Question: I have 2 django models - main (product) and linked details (PhysicalProperty are many-to-many link through additional model ProductMetricals).
In main model Product I wrote the post_save reciever, where I check and clean the data in details.
If I try
'''
Product.save()
'''
from IDLE, it works fine.
But if I change and save main Product in Admin form, I've got the exception
'''
Select a valid choice. That choice is not one of the available choices
'''

I've try to debug it, but steel have no idea - why Admin raise exception?
Here is a code
models.py
'''
from django.db import models
# Create your models here.
class PhysicalProperty(models.Model):
shortname = models.CharField(max_length=255)
def __str__(self):
return self.shortname
class Product(models.Model):
shortname = models.CharField(max_length=255)
product_metricals = models.ManyToManyField( PhysicalProperty, through = 'ProductMetricals' )
def __str__(self):
return self.shortname
from django.db.models.signals import post_save
from django.dispatch import receiver
@receiver(post_save, sender=Product)
def product_post_save(sender, instance, **kwargs):
ProductMetricals.objects.filter( product = instance ).delete()
class ProductMetricals(models.Model):
amount=models.FloatField()
product=models.ForeignKey( Product )
physicalproperty = models.ForeignKey(PhysicalProperty )
class Meta:
unique_together = ("product", "physicalproperty")
'''
admin.py
'''
from django.contrib import admin
# Register your models here.
from product.models import Product, ProductMetricals, PhysicalProperty
from django import forms
class PhysicalPropertyAdmin(admin.ModelAdmin):
list_display = ['shortname']
admin.site.register(PhysicalProperty, PhysicalPropertyAdmin)
class ProductMetricalsInline(admin.TabularInline):
model = ProductMetricals
fieldsets = [
(None, {'fields': ['physicalproperty','amount']}),
]
extra = 2
class ProductAdmin(admin.ModelAdmin):
fieldsets = [
(None, {'fields': ['shortname']}),
]
inlines = [ProductMetricalsInline]
list_display = ['shortname']
admin.site.register(Product, ProductAdmin)
'''
If I create the some property, create product, add a one property to product, then change the name of product and save it - I'v got the exception
Exception come (I think) from
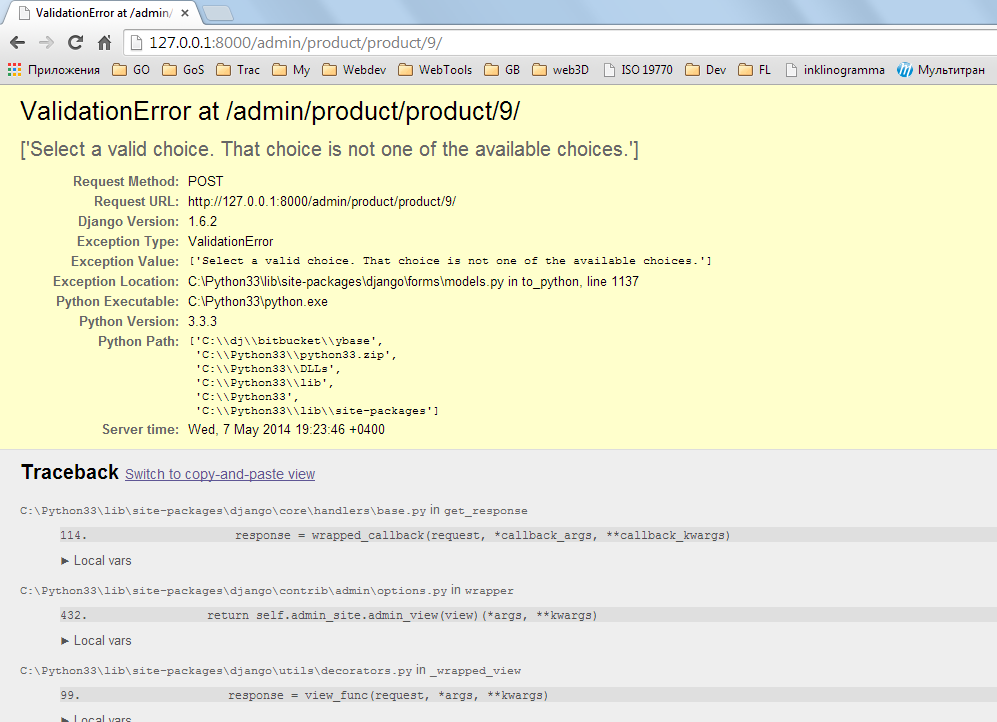
Answer: Your issue lies in your 'post_save' hook on 'Product'. When you save a 'Product' in your 'ProductAdmin', 'save_model()' is called and then 'save_related()'. This in turn calls 'save_formset' with a formset for 'ProductMetricals' that contains a key to a 'ProductMetricals' that is now deleted. It is now invalid (since you deleted it with your save on 'Product').
I ran into a similar issue with deleting on an inline that had a relationship with another inline in the admin view. I ended up setting 'on_delete=models.SET_NULL' for my foreign key relationship since by default Django cascade deletes. Another option would be to manually override the formset.
It looks similar to what was discussed in <URL>